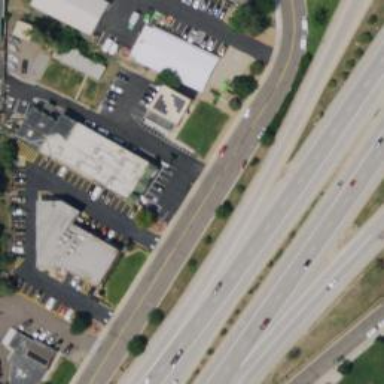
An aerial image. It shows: Trunk link highway.